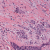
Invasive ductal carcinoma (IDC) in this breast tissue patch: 1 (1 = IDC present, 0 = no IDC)